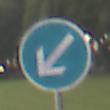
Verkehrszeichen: VorgeschriebeneVorbeifahrtLinks
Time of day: SunriseSunset
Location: Outdoor (Nature)
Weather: Clear
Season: NotSpecified
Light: Natural